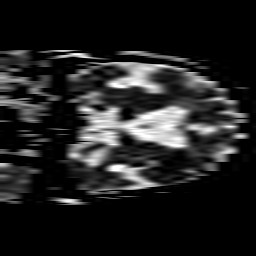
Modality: ADC
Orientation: coronal
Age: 75
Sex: male
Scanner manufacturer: philips
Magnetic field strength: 1.5 T
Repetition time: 4.656 s
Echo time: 0.07764 s